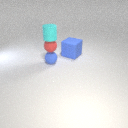
small cyan rubber cylinder above small red rubber sphere